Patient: sex M, age 51
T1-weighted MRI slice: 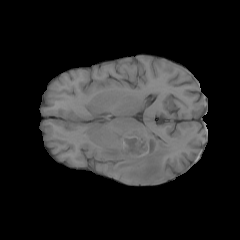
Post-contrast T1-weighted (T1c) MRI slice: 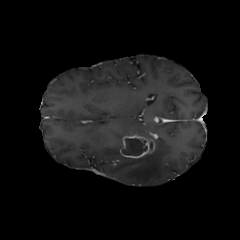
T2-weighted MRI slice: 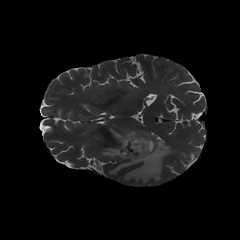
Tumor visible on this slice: yes
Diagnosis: Glioblastoma, IDH-wildtype
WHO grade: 4